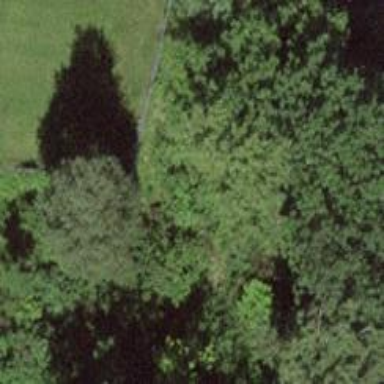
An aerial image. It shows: Fence is in the image.